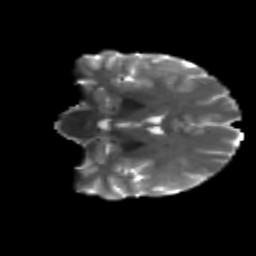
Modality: T2w
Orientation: coronal
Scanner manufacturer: siemens
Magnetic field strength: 3 T
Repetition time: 4.16 s
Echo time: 0.0806 s